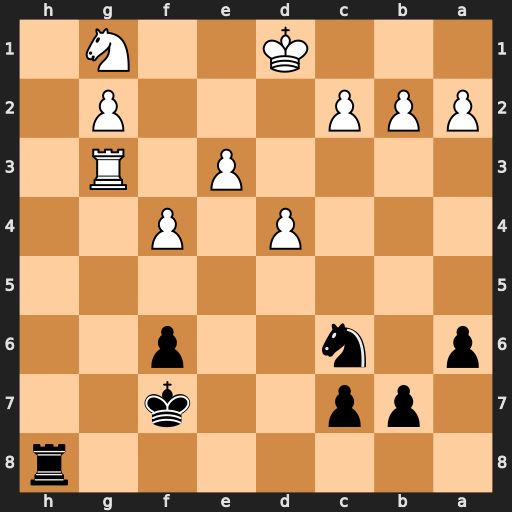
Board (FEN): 7r/1pp2k2/p1n2p2/8/3P1P2/4P1R1/PPP3P1/3K2N1
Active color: b
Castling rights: -
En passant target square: -
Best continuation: Rh1 Kd2 Rxg1